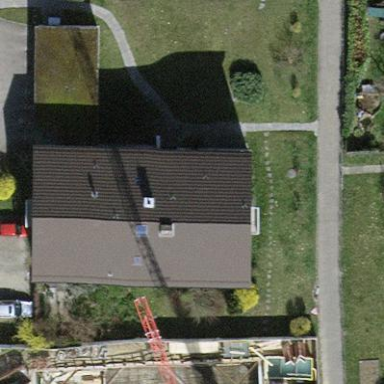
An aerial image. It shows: Building with tiled roof.